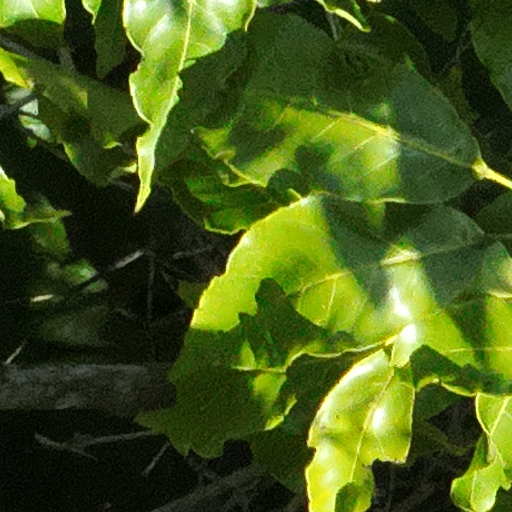
Species: Handroanthus guayacan
GBIF accepted scientific name: Handroanthus guayacan
Crown area (m\u00b2): 302.795